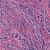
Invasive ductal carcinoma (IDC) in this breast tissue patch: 1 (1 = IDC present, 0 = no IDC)